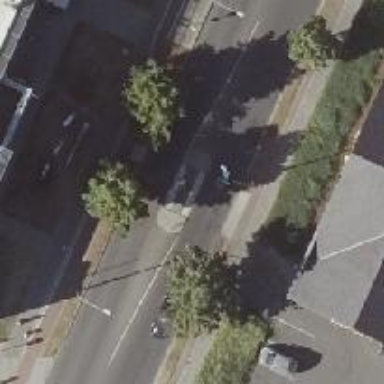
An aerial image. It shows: Unmarked crossing with pedestrian island.